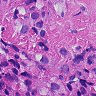
Metastatic tissue present: yes